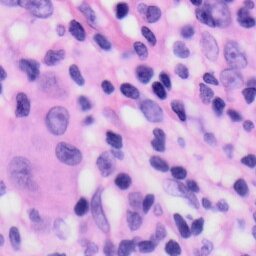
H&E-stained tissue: Skin